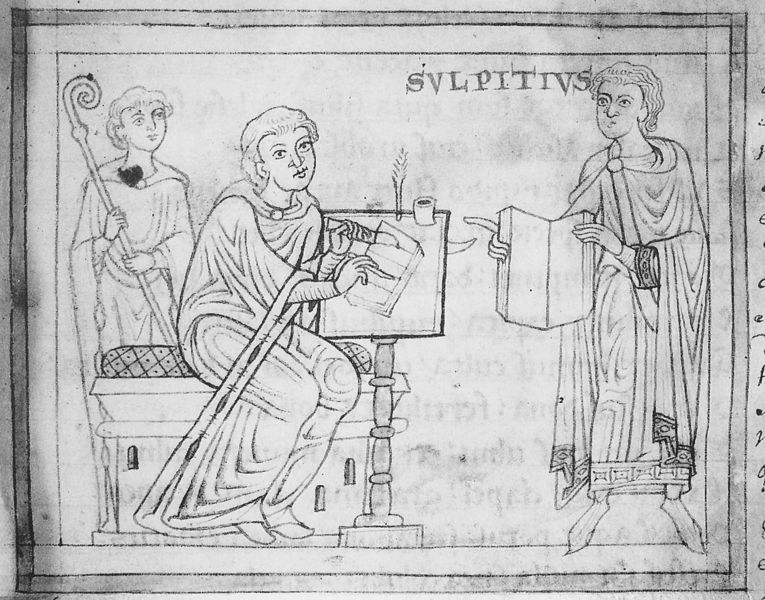
Titel: Textsammlung in Bezug auf den Hl. Martin
Institution: Èpinal, Bibliothéque Municipale
Schlagwörter: feder, menschen, sitzen, stuhl, zeichnung, stehen, stein, gewand, stab, bank, platte, divan, buch, kloster, tinte, pult, schreiber, hirte, zeichner, bischofsstab, buh, svlpitivs